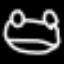
Label: frog